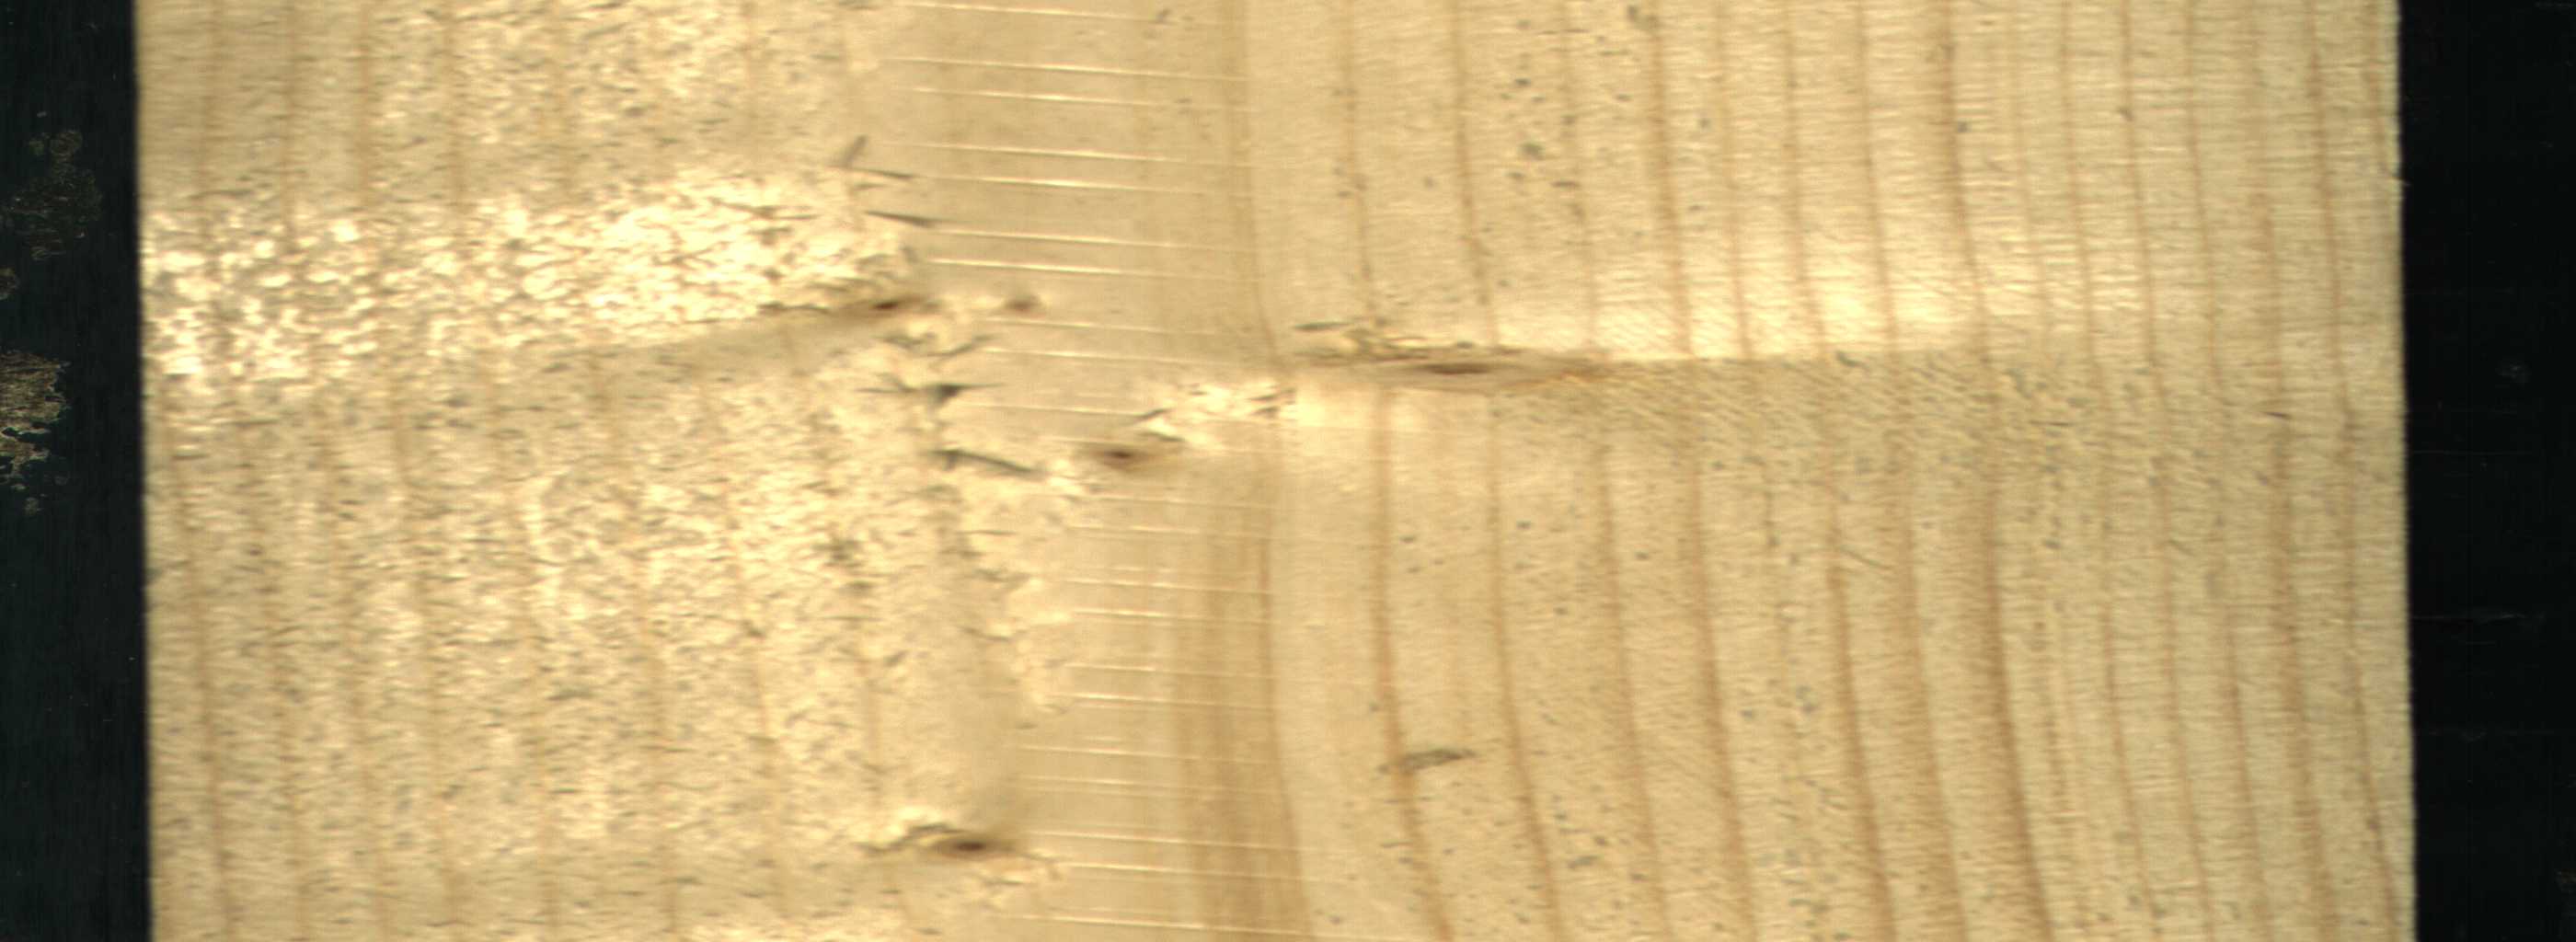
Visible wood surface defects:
Live_Knot
Live_Knot
Live_Knot